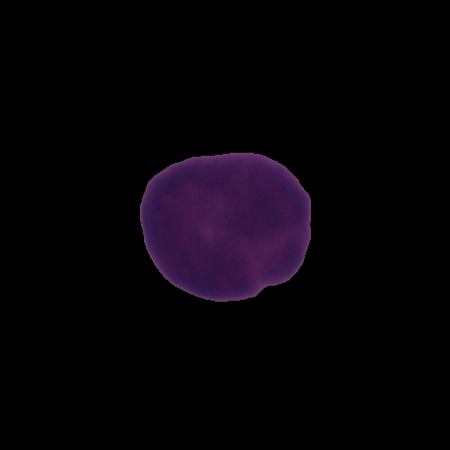
Label: healthy